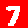
Digit: 7